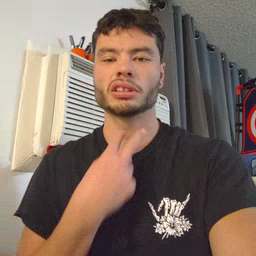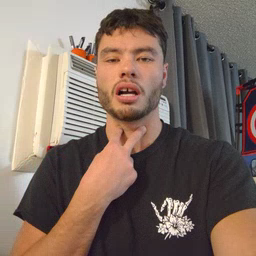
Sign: stuck